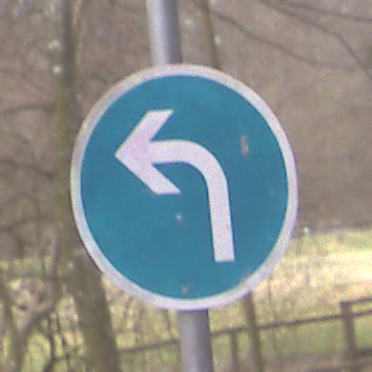
Verkehrszeichen: VorgeschriebeneFahrtrichtungLinks
Umgebung: Outdoor, Nature
Tageszeit: MorningAfternoon
Wetter: Overcast
Licht: Natural
Jahreszeit: Autumn
Kontrast: LowContrast